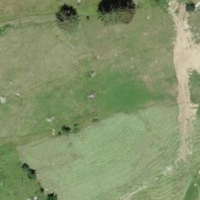
EUNIS habitat code: 23
Species observed at this site:
Salvia pratensis